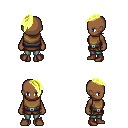
a pixel art fantasy rpg character, female body template, human, dark skin, leather chest armor, teal pants, gold long mohawk hairstyle, brown shoes, four views (front, back, left, right), 2x2 character sprite sheet, small pixel art, hard edges, no anti-aliasing